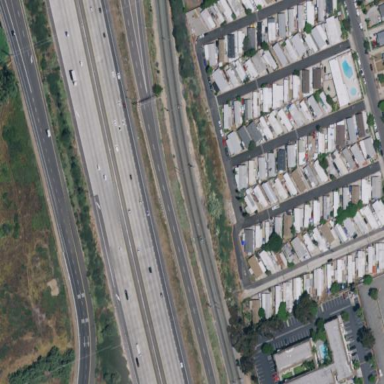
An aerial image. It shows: Residential area designated as trailer park.